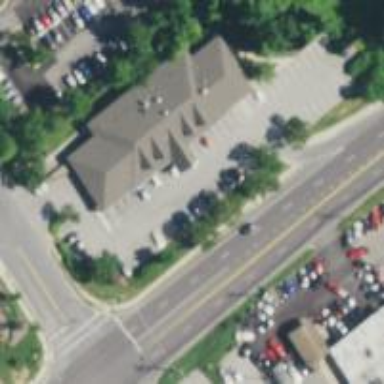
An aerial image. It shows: Veterinary facility.